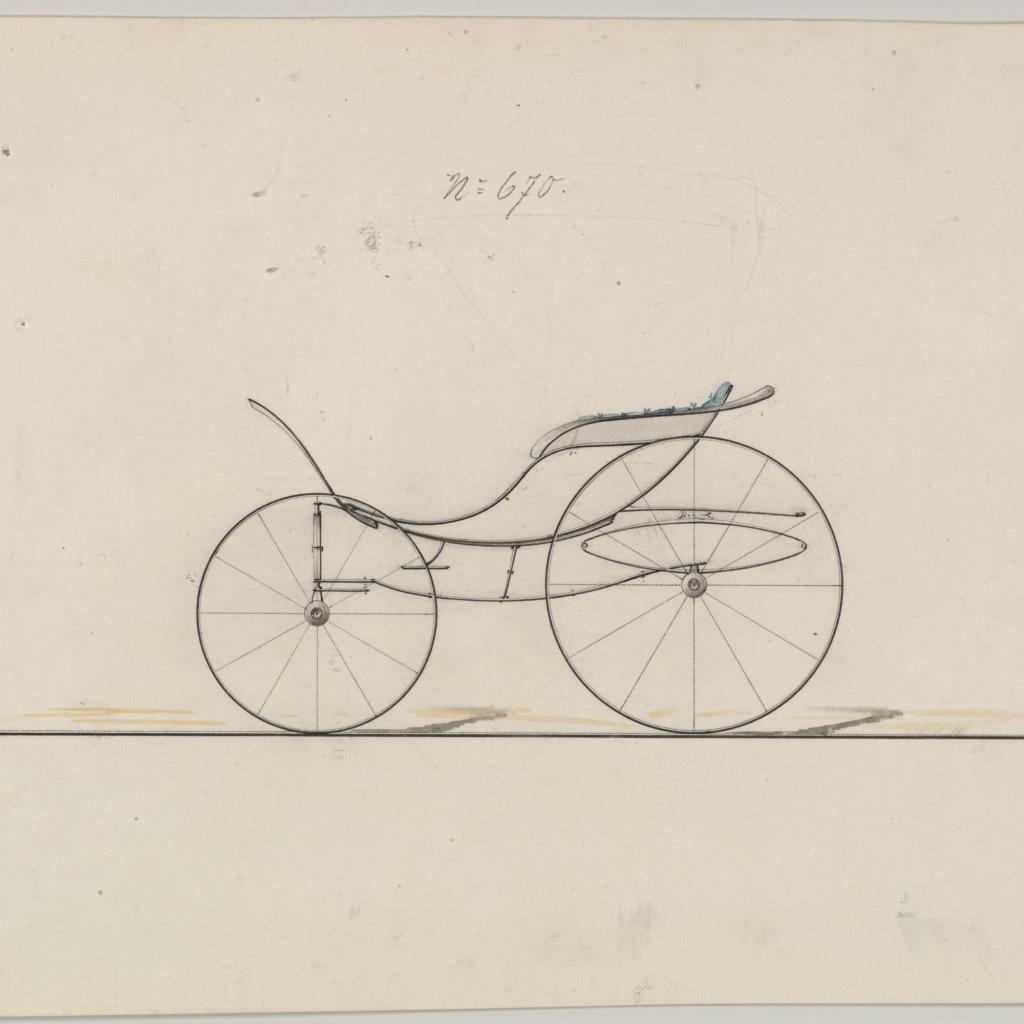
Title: Pony Phaeton #670
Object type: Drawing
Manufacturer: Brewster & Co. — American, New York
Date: ca. 1865
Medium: Pen and black ink, watercolor
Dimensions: sheet: 5 15/16 x 9 1/4 in. (15.1 x 23.5 cm)
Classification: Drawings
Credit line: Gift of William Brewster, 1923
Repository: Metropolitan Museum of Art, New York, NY